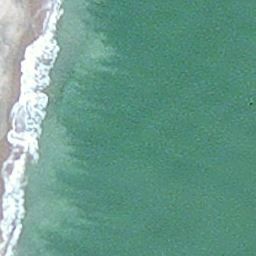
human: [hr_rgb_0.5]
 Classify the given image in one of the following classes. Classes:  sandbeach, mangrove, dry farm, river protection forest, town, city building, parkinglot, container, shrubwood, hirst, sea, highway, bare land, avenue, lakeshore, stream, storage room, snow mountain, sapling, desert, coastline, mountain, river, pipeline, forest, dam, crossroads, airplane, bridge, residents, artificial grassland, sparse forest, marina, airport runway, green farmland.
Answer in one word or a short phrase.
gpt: coastline